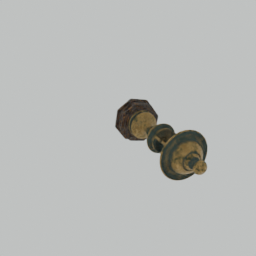
Label: lighting